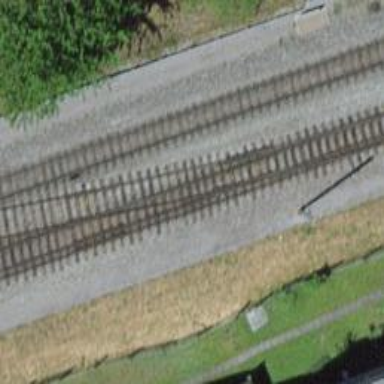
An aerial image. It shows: Single-track railway siding with electrified contact lines.